Aerial crown-view tile of a tropical tree (Barro Colorado Island, Panama), acquired 20241216:
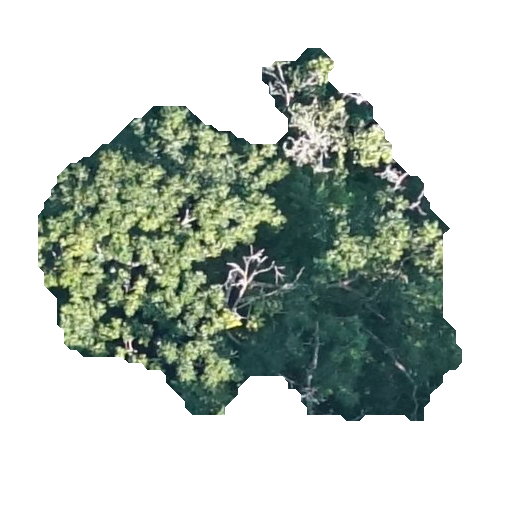
Species: Quararibea stenophylla
GBIF accepted scientific name: Quararibea stenophylla
Crown area: 149.892 m²